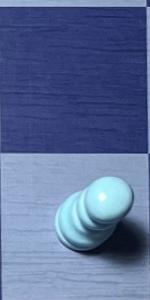
Label: Pawn_White